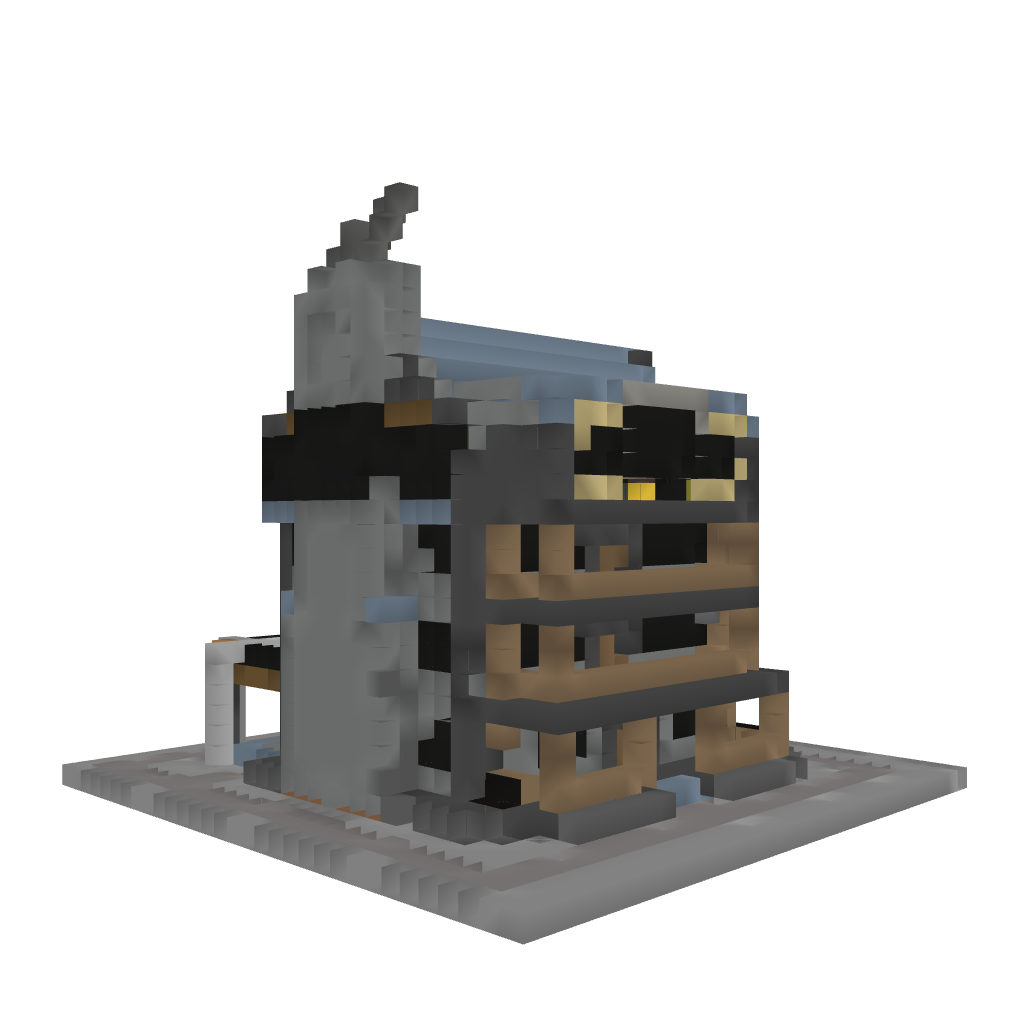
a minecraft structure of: Jacylin's House